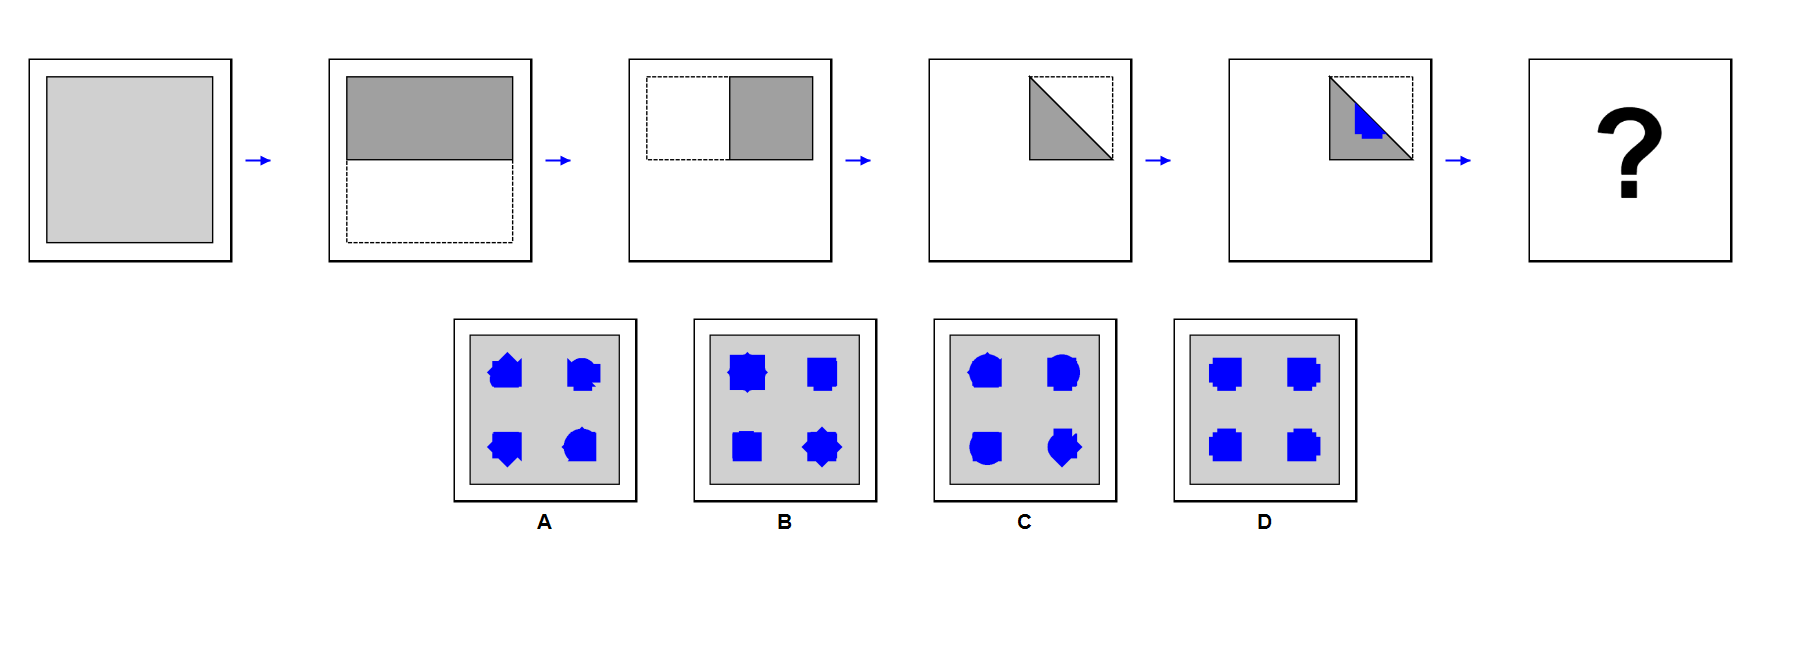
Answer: D